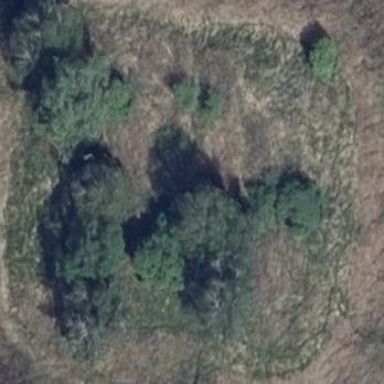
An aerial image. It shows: Patch of scrub vegetation.